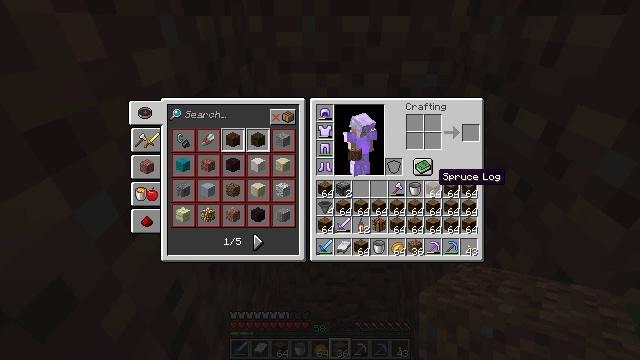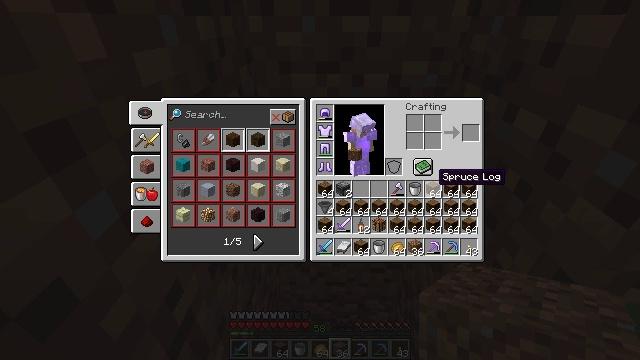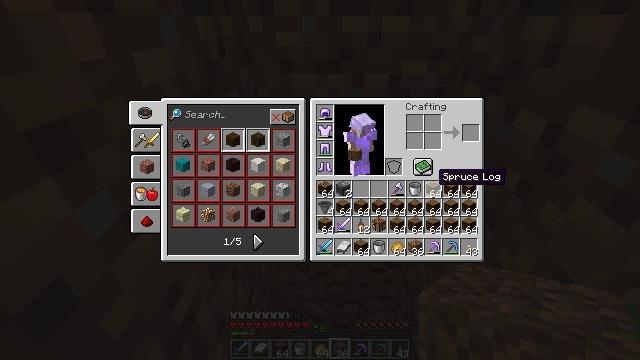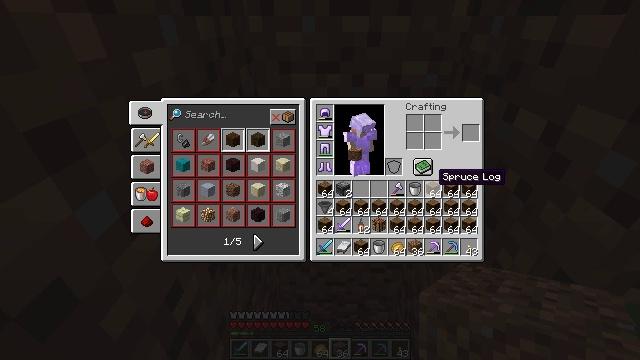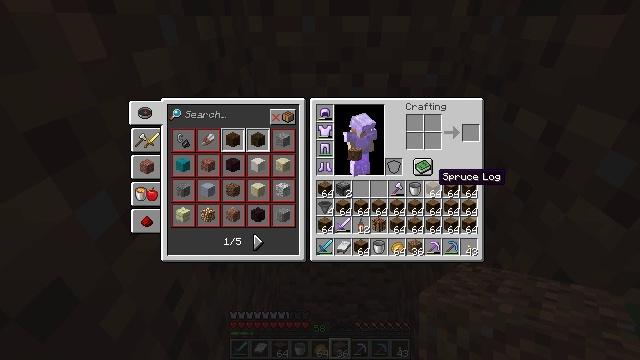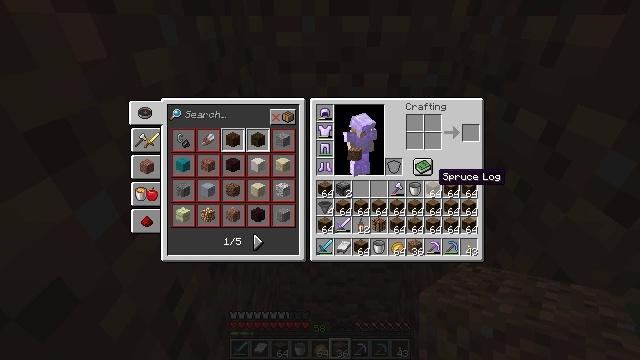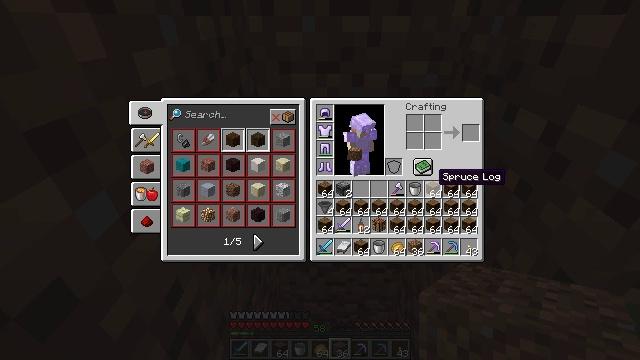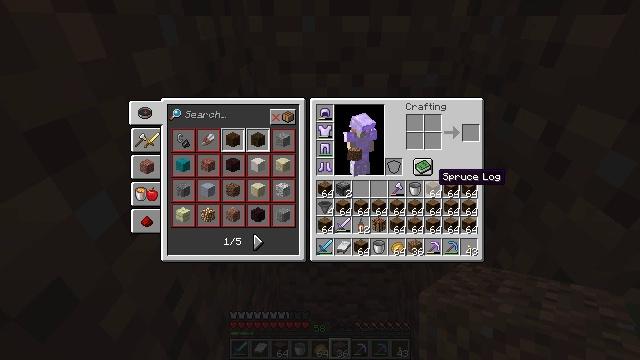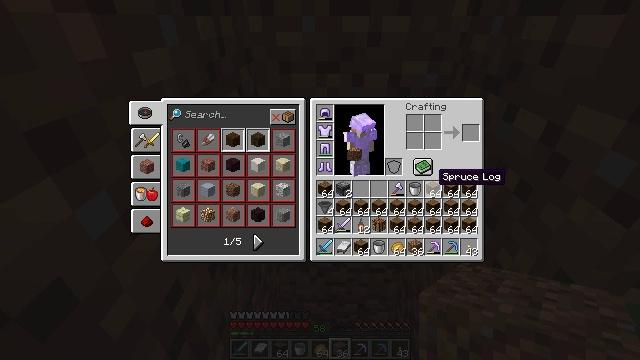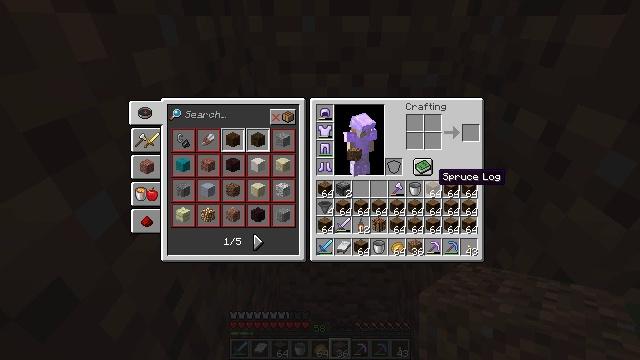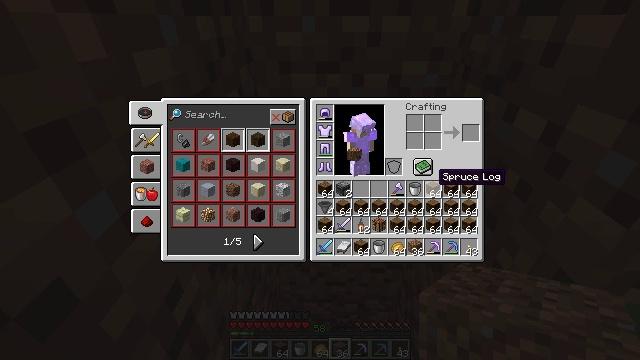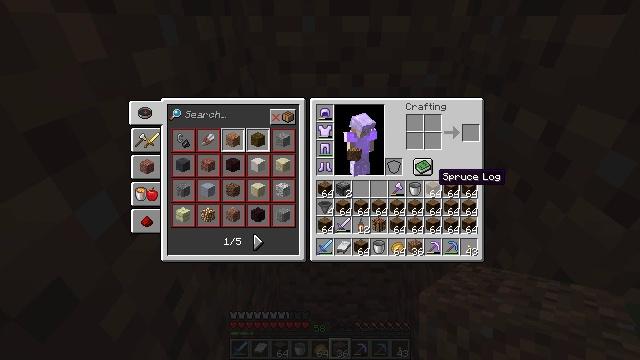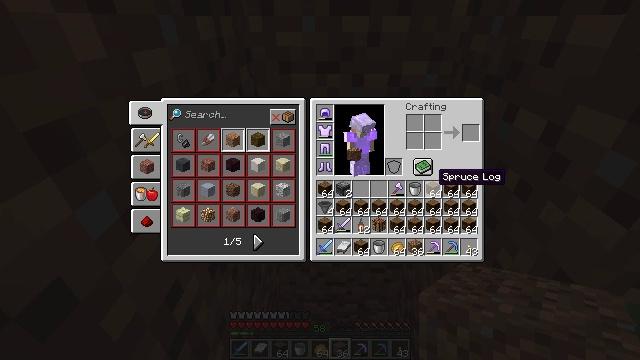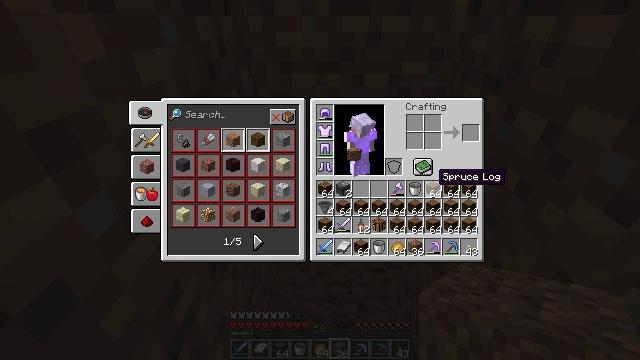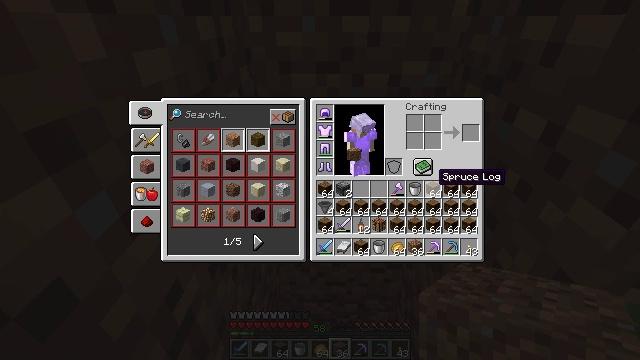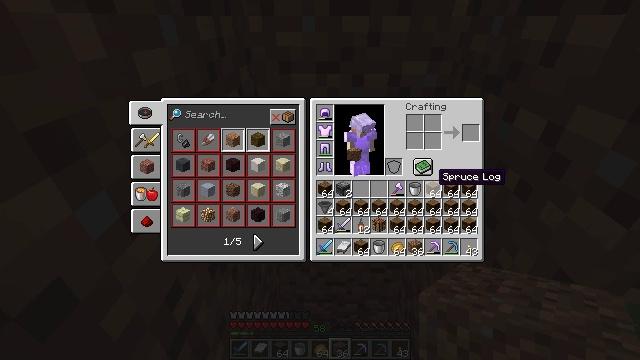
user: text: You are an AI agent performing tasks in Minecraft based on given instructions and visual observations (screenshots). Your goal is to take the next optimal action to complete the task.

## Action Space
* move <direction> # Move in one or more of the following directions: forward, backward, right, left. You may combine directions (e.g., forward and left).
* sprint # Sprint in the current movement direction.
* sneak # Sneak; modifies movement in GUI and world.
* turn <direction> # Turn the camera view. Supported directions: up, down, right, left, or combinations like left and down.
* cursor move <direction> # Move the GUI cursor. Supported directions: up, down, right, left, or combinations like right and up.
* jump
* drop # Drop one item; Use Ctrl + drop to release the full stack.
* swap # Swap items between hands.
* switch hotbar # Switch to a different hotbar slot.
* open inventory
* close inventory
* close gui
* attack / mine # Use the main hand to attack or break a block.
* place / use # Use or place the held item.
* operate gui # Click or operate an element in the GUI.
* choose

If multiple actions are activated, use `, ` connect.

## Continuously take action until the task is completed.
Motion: motion action
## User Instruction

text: Drop a spruce log.
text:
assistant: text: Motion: no_op
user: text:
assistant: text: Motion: no_op
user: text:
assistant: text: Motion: no_op
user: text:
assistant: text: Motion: no_op
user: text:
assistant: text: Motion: no_op
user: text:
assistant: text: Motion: no_op
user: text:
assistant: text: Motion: no_op
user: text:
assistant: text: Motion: no_op
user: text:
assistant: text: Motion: no_op
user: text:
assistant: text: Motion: no_op
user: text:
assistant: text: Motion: no_op
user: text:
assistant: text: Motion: no_op
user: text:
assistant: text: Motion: no_op
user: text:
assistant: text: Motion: no_op
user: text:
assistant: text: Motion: no_op
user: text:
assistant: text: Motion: no_op
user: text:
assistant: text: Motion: no_op
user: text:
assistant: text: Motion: no_op
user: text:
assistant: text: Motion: no_op
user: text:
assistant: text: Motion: no_op
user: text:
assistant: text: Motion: no_op
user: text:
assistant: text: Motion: no_op
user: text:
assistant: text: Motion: no_op
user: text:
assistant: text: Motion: no_op
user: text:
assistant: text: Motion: no_op
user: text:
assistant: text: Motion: no_op
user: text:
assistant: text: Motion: no_op
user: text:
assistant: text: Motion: no_op
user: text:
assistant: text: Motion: no_op
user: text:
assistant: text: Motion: no_op